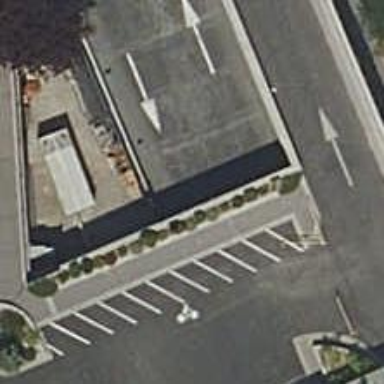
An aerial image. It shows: Parking area.